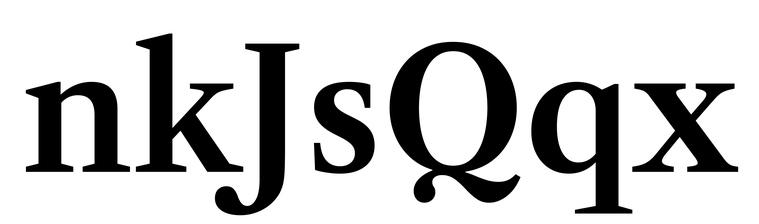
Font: LibreCaslonText_SemiBold